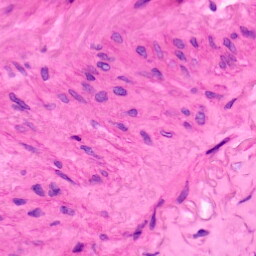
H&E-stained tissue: Lung